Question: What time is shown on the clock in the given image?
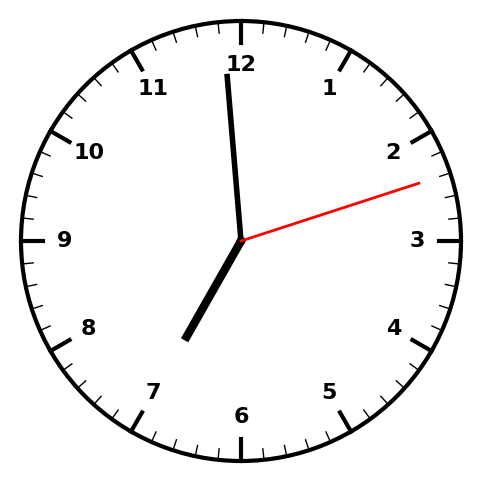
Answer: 06:59:12